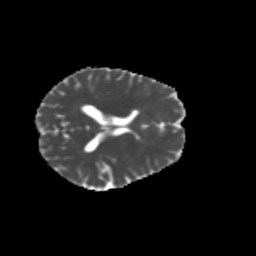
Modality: MD
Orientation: axial
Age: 30
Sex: female
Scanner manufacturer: siemens
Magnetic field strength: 3 T
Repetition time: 1.8 s
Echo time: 0.07 s